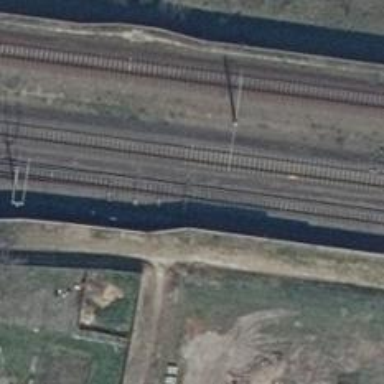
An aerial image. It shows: Railway switch.